Question: I have an generalized mixed effects model such as the following:
'''
d <- data.frame(
g = sample(c("A","B","C","D","E"), 250, replace=TRUE),
x = runif(250, max=100),
y = sample(c(0,1), 250, replace=TRUE)
)
require(lme4)
fm <- lmer(y ~ x + (1 + x | g), data=d, family=binomial)
'''
I'd like to plot the random effect of the intercepts using 'dotplot' but without plotting the random slope component of x. My problem is that I can't seem to figure out how to access the intercept component and not the random slopes.
For example, what I want is the left hand side of this plot:
'''
dotplot(ranef(fm, postVar=TRUE))
'''

Using 'dotplot(ranef(fm, postVar=TRUE)$g[,2])' doesn't give me what I want even though I think it should! I've looked at 'str(fm)', but didn't see anything that helped me get any closer.
Any help and hints would be much appreciated!
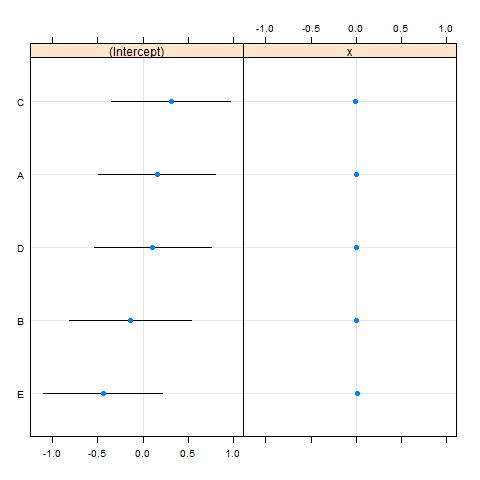
Answer: This should get you pretty close. I've been meaning to add support for 'lme4' objects to 'coefplot' so maybe this be my catalyst.
'''
theRan <- ranef(fm, postVar=TRUE)
pv <- attr(theRan$g, "postVar")
se <- pv[1, 1, ]
theIntercepts <- theRan$g[, 1, drop=F]
theFrame <- cbind(theIntercepts, se)
names(theFrame)[1] <- "Intercept"
theFrame$Low <- with(theFrame, Intercept - 2 * se)
theFrame$High <- with(theFrame, Intercept + 2 * se)
theFrame$Variable <- rownames(theFrame)
ggplot(theFrame, aes(y=Intercept, x=reorder(Variable, Intercept))) + geom_linerange(aes(ymin=Low, ymax=High), colour="black") + geom_point(, colour="blue") + coord_flip() + labs(y="Intercept", x=NULL)
'''